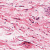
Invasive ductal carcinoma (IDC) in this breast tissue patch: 0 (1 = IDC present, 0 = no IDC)